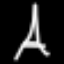
Label: The Eiffel Tower